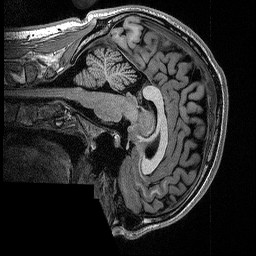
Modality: T1w
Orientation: sagittal
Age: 33
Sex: male
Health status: healthy
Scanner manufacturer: siemens
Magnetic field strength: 1.5 T
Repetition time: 2.73 s
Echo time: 0.00357 s